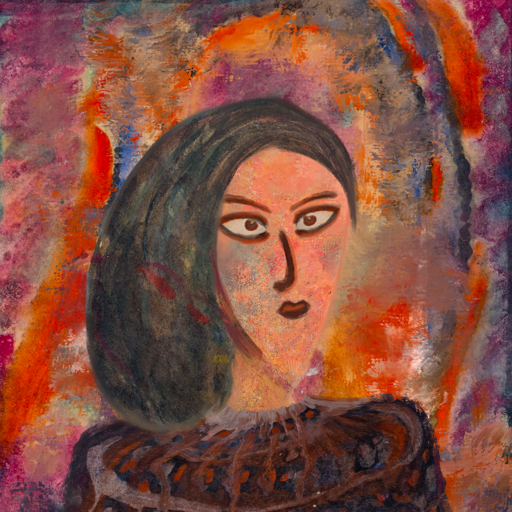
Background: Experience, Head And Neck Side: Irani, Face Side: Roy_Bahadur, Bust: Hypocrite, Hair Side: Gypsy_Mother, Head Accessory: Blank, Second Necklace: Blank, Necklace: Blank, Baby: Blank